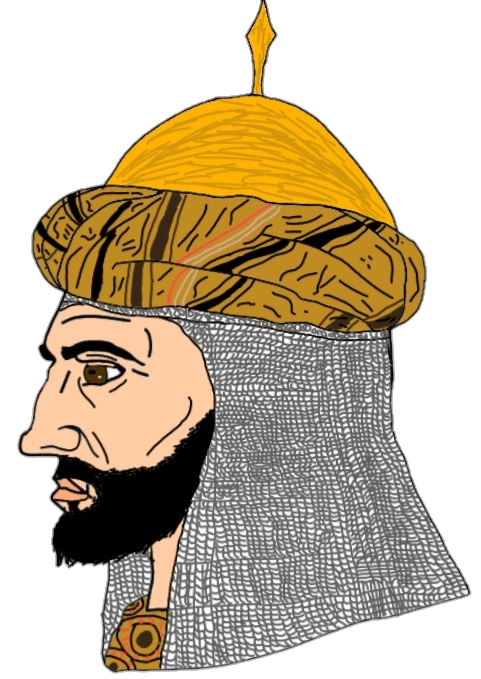
Label: 4_Yes_Chad